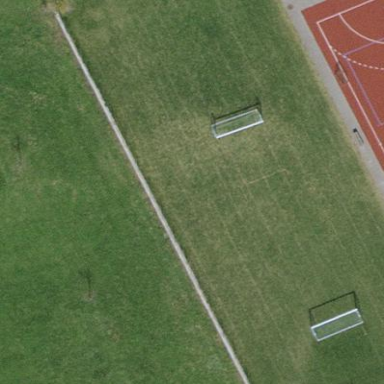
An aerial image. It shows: Soccer pitch for outdoor sports and leisure activities.